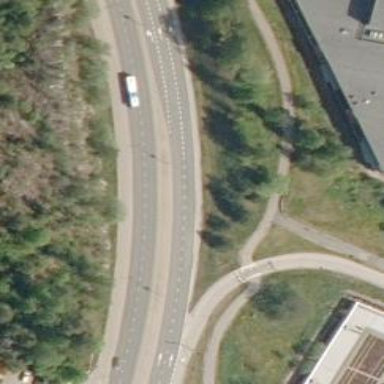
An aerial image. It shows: Secondary road with separate asphalt sidewalks.